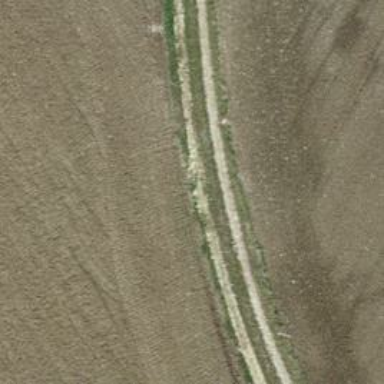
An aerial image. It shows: Gravel track with grade 2 tracktype.